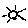
Label: sun